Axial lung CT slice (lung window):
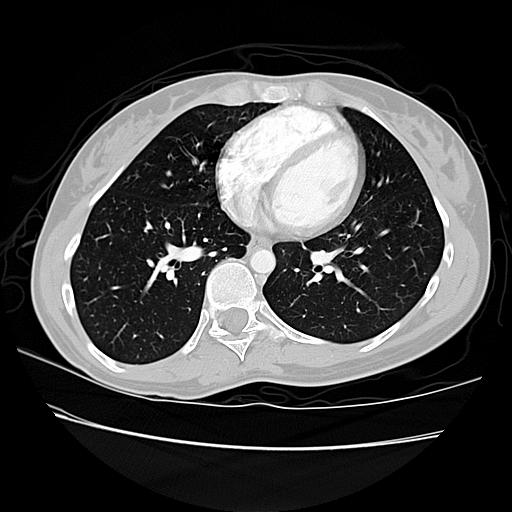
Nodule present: no